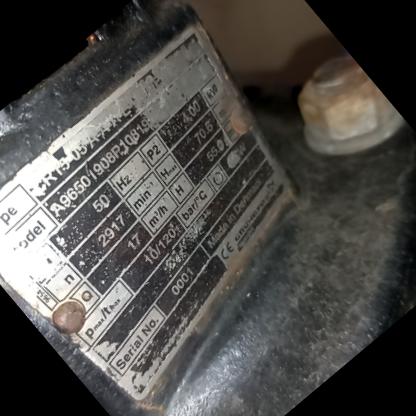
Klasa: tabliczka-znamionowa